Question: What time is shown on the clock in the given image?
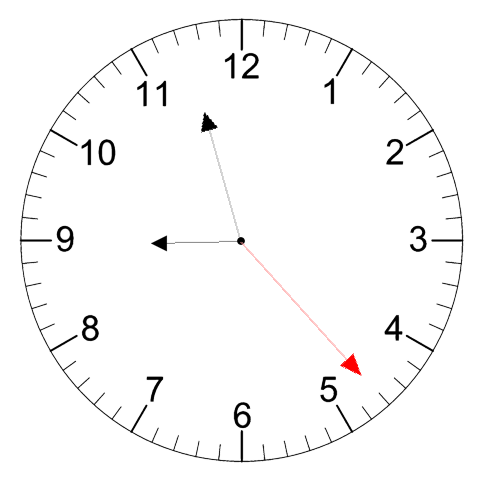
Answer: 08:57:23